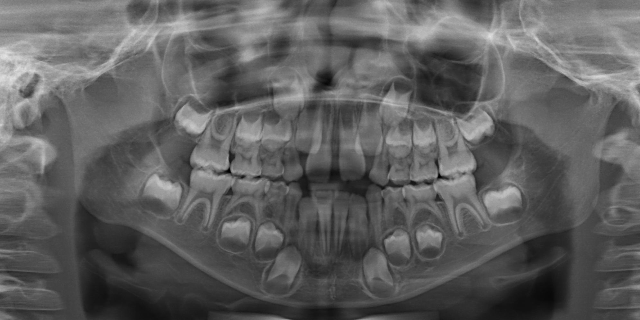
adult